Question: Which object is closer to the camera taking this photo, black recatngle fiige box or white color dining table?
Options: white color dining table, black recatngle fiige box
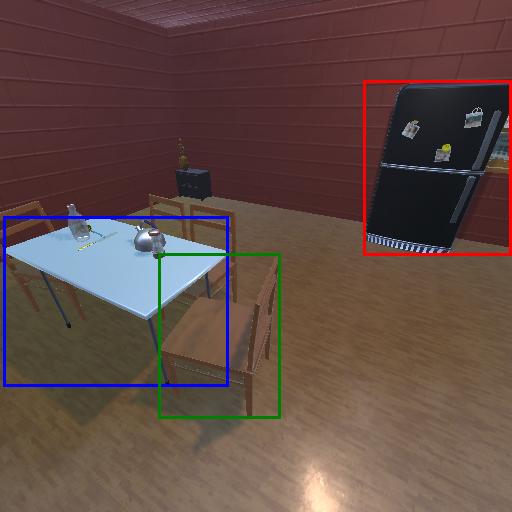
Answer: white color dining table